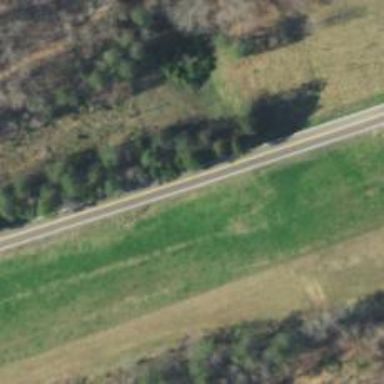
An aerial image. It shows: Primary highway.